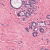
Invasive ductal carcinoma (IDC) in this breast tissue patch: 0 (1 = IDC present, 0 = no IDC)